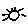
Label: sun